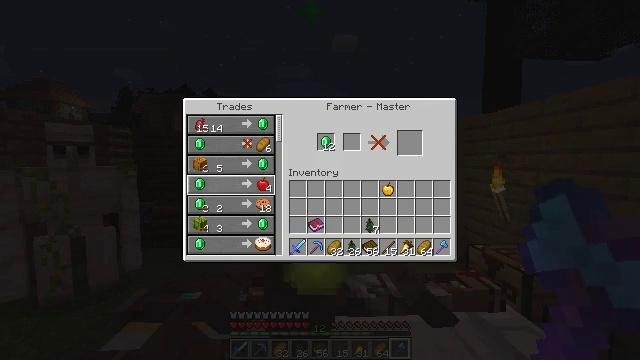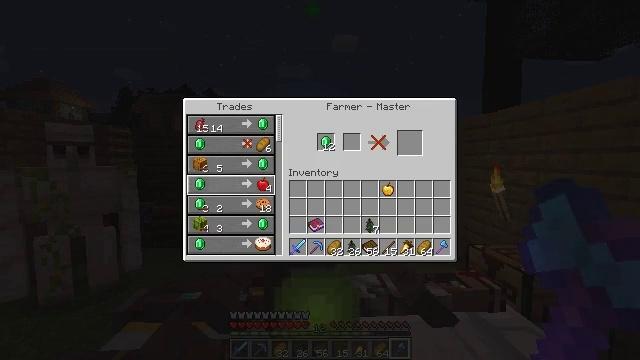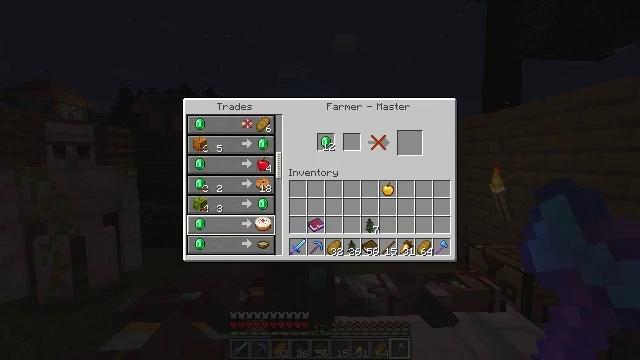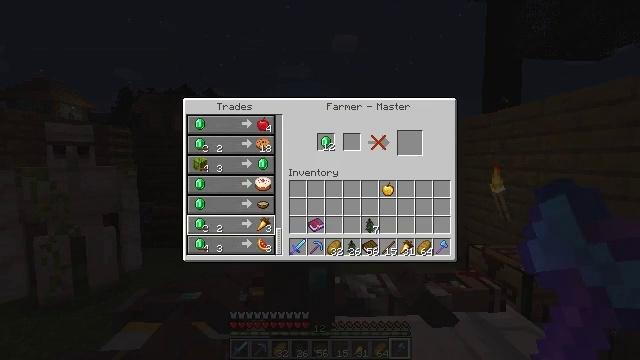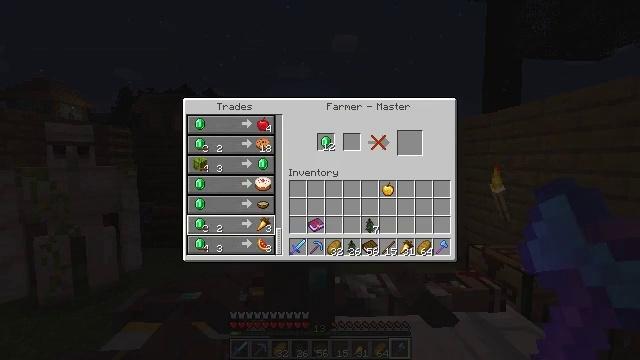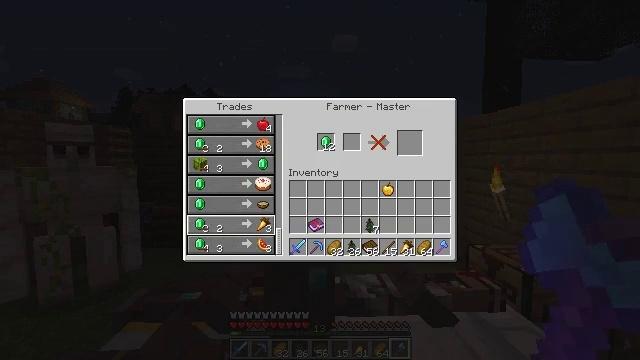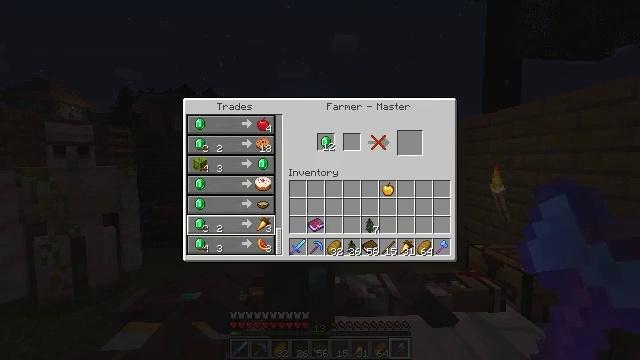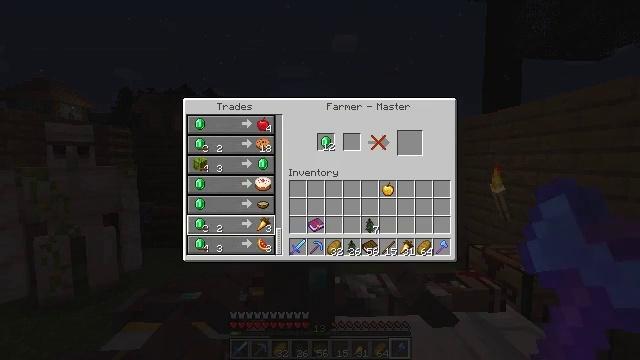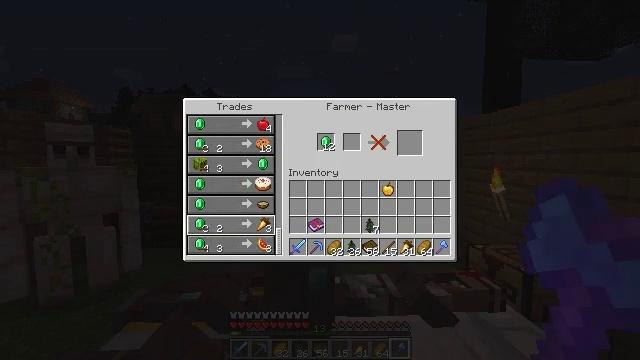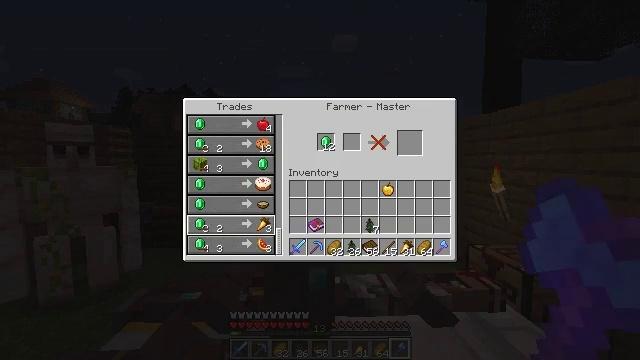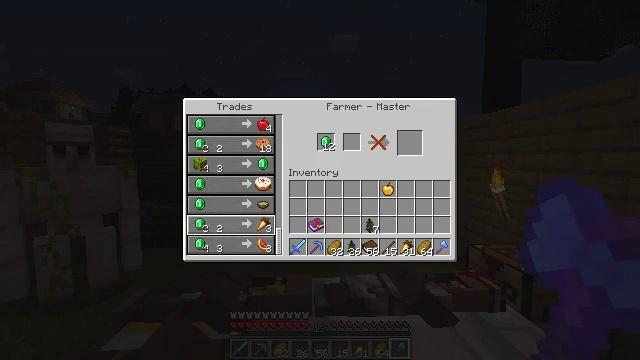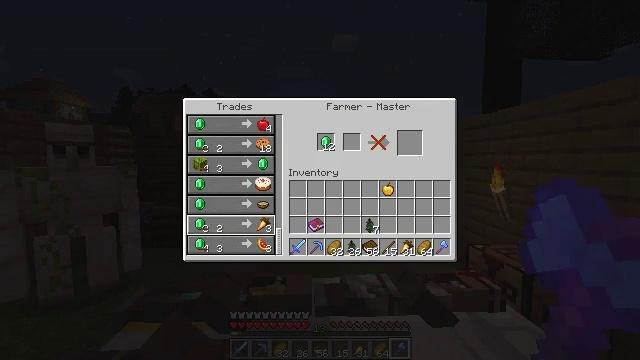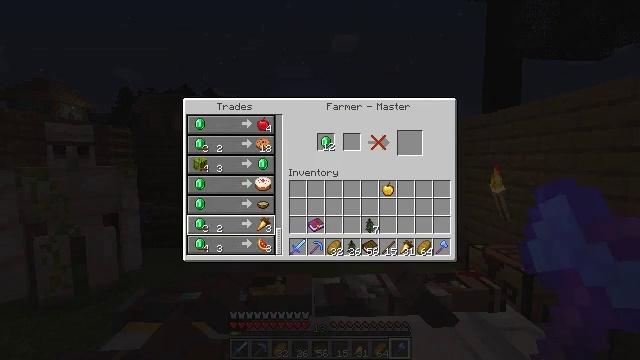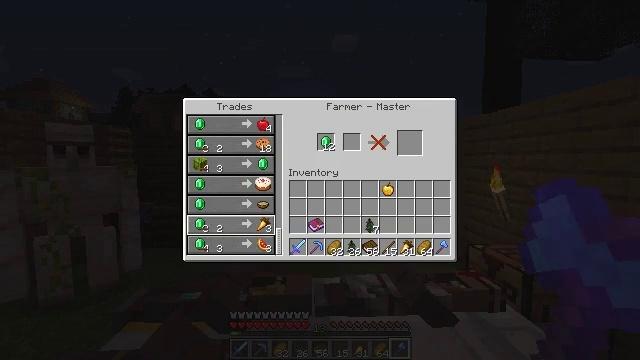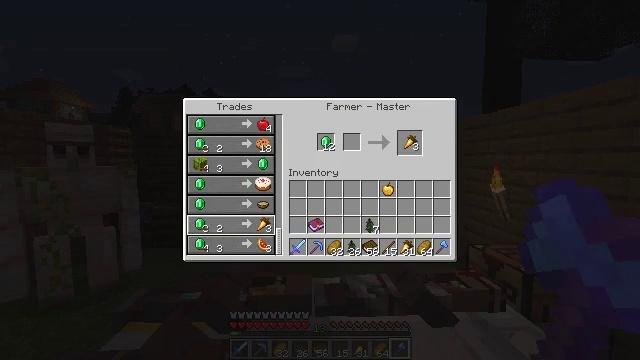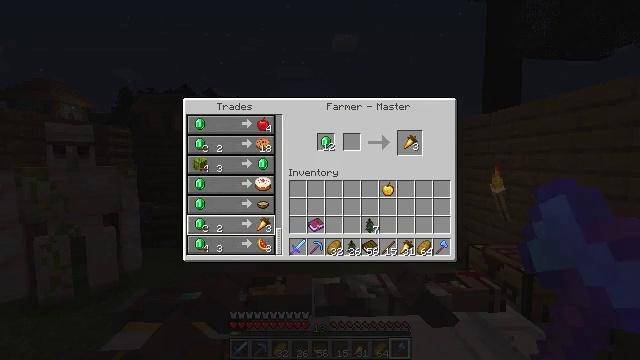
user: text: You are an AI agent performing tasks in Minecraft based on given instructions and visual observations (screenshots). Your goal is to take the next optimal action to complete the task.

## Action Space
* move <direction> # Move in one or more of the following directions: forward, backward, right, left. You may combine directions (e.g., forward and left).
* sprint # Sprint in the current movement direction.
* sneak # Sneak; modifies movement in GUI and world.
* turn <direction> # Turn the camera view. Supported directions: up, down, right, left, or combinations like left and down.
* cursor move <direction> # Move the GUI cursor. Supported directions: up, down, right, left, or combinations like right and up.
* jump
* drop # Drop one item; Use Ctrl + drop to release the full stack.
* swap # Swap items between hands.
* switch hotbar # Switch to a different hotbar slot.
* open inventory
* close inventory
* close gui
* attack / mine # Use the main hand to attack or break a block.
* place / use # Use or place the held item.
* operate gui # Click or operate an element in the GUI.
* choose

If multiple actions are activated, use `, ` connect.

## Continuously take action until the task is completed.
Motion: motion action
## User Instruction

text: Get a golden carrot crafted with gold nuggets and a carrot.
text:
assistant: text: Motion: no_op
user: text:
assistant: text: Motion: cursor move left and down
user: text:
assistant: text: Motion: no_op
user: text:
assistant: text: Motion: no_op
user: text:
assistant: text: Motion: no_op
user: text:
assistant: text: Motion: cursor move right
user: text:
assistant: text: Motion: no_op
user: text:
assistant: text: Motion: no_op
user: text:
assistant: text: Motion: no_op
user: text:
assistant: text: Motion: sneak
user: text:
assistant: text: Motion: sneak
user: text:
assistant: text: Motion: sneak
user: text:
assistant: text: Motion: sneak
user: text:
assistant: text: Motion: sneak, operate gui
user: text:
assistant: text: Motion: sneak, operate gui
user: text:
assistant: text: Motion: sneak, operate gui
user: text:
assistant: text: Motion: sneak, cursor move right and up
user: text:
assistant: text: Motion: sneak, cursor move right and up
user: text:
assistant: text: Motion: sneak, cursor move right and up
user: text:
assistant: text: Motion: sneak
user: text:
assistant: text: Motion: sneak
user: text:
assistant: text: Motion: sneak, cursor move up
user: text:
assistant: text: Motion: sneak
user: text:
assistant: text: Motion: sneak
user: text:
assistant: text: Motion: sneak, operate gui
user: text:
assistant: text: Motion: sneak, operate gui
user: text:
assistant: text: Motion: sneak, operate gui
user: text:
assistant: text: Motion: sneak, operate gui
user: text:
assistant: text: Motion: sneak
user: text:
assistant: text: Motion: sneak